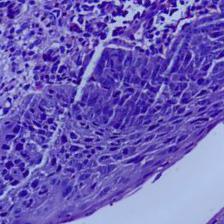
Diagnosis: OSCC